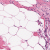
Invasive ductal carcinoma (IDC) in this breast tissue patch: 0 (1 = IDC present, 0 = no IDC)